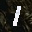
Label: 1